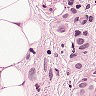
Metastatic tissue present: yes